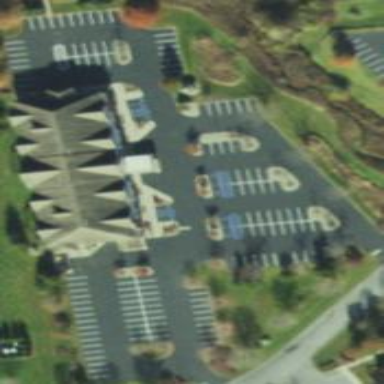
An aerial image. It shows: Parking area with asphalt surface.